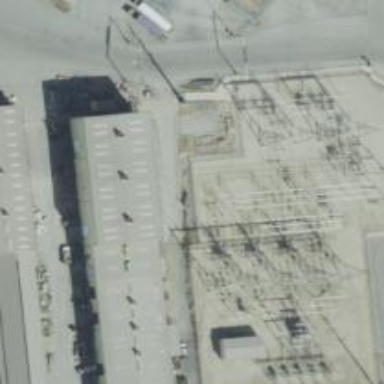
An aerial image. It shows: Switch used for power control.